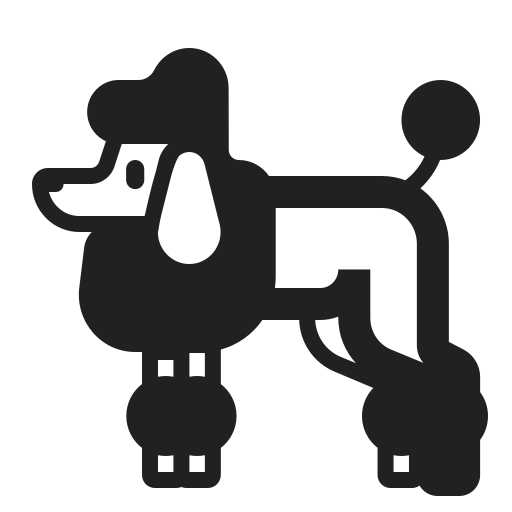
poodle high contrast